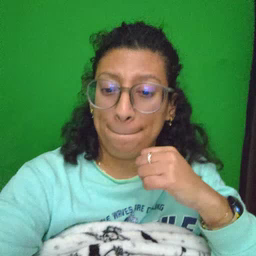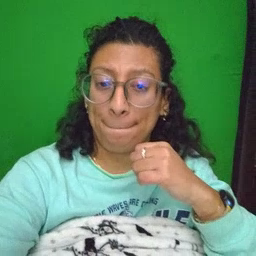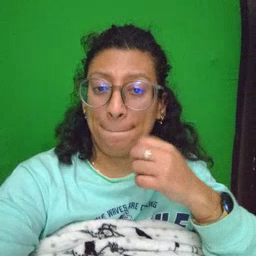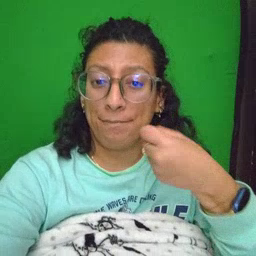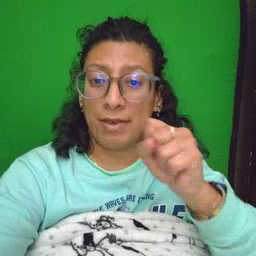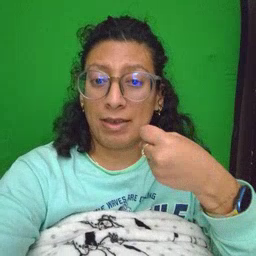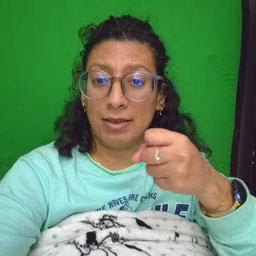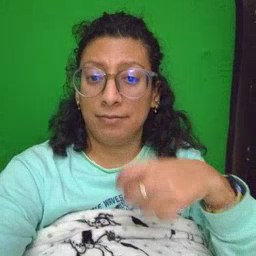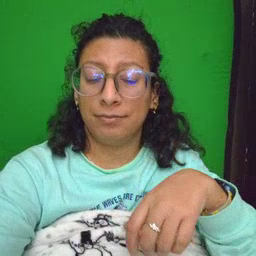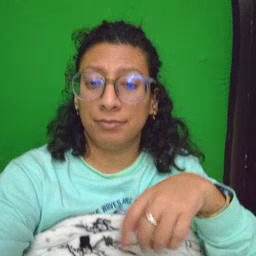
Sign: make